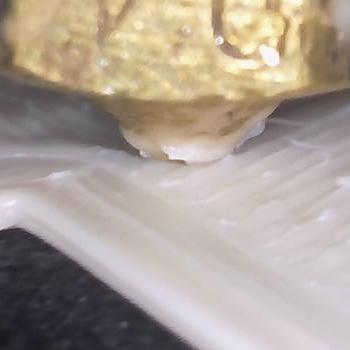
Flow rate: 149%